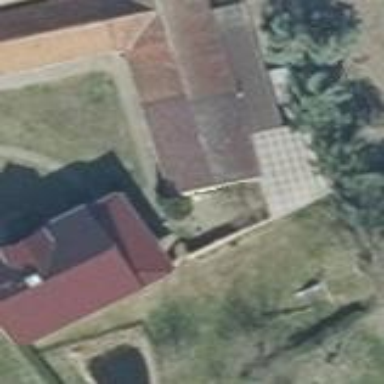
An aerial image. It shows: Detached house with gabled roof. The roof is covered with red roof tiles while the building is painted white.